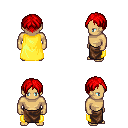
a pixel art fantasy rpg character, male body template, human, tanned skin, yellow cape, robe skirt, red parted hairstyle, four views (front, back, left, right), 2x2 character sprite sheet, small pixel art, hard edges, no anti-aliasing